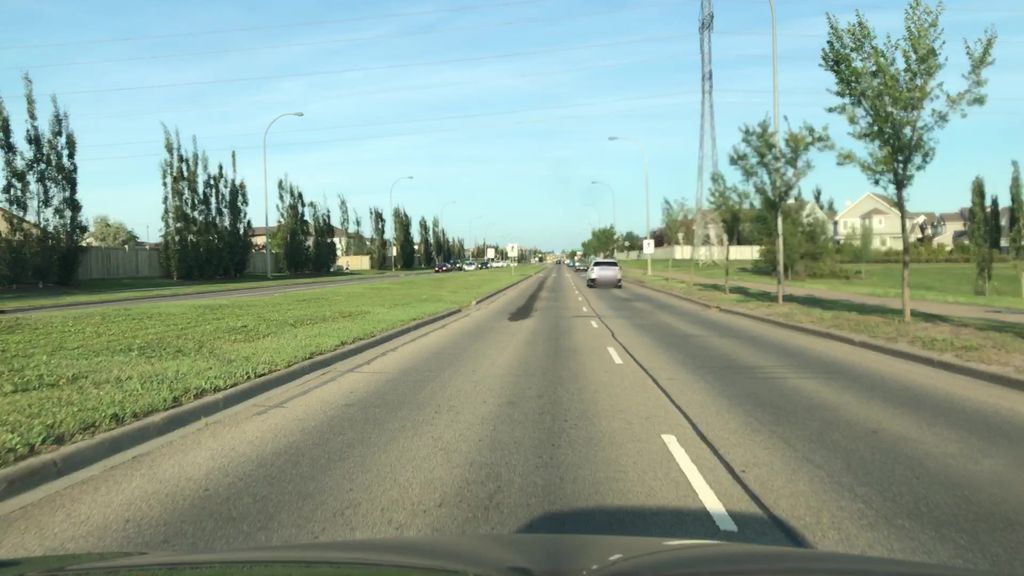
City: edmonton